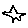
Label: star